Aerial crown-view tile of a tropical tree (Barro Colorado Island, Panama), acquired 20240716:
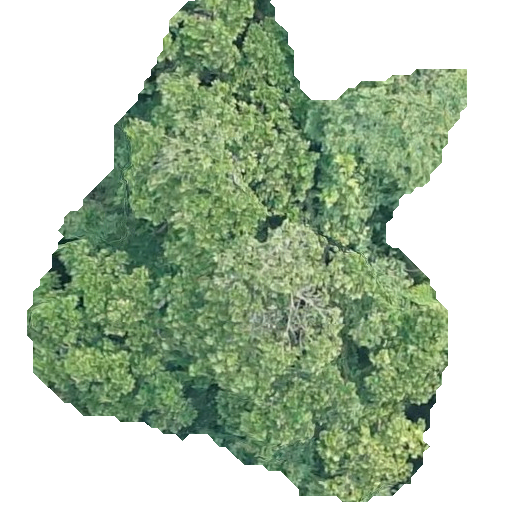
Species: Anacardium excelsum
GBIF accepted scientific name: Anacardium excelsum
Crown area: 229.233 m²